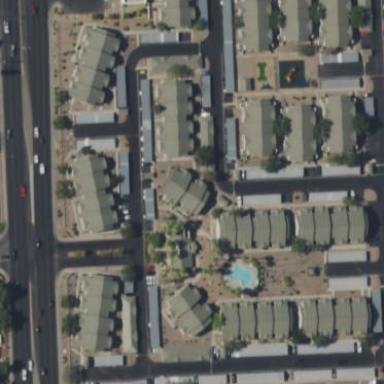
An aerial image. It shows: Residential area with apartments.